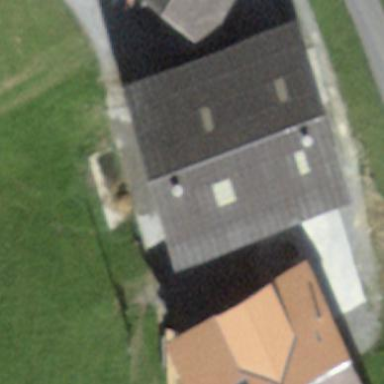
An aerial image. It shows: Barn.